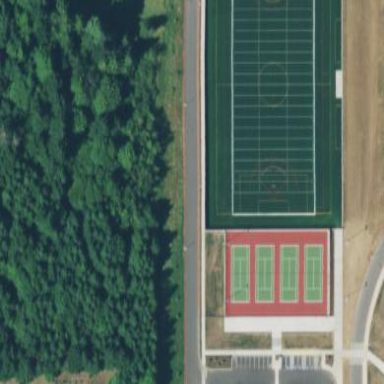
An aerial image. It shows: Sports centre specializing in soccer and lacrosse activities in leisure land setting.